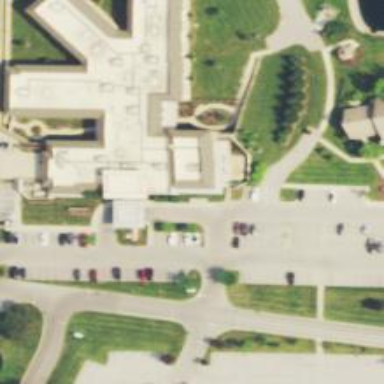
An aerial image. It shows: Nursing home.